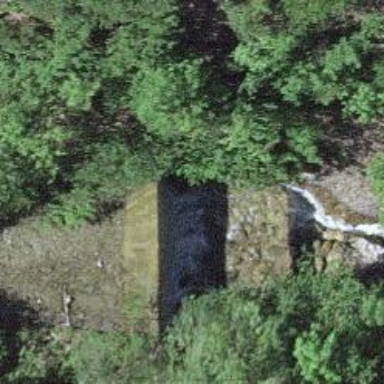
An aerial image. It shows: Check dam along waterway with retaining wall.